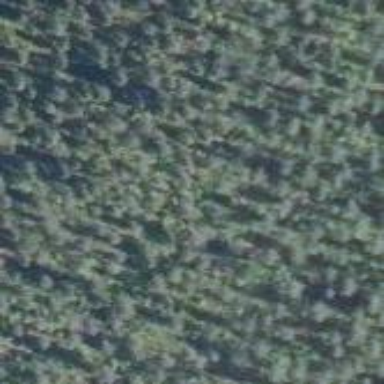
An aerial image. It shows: Needle-leaved woodland.